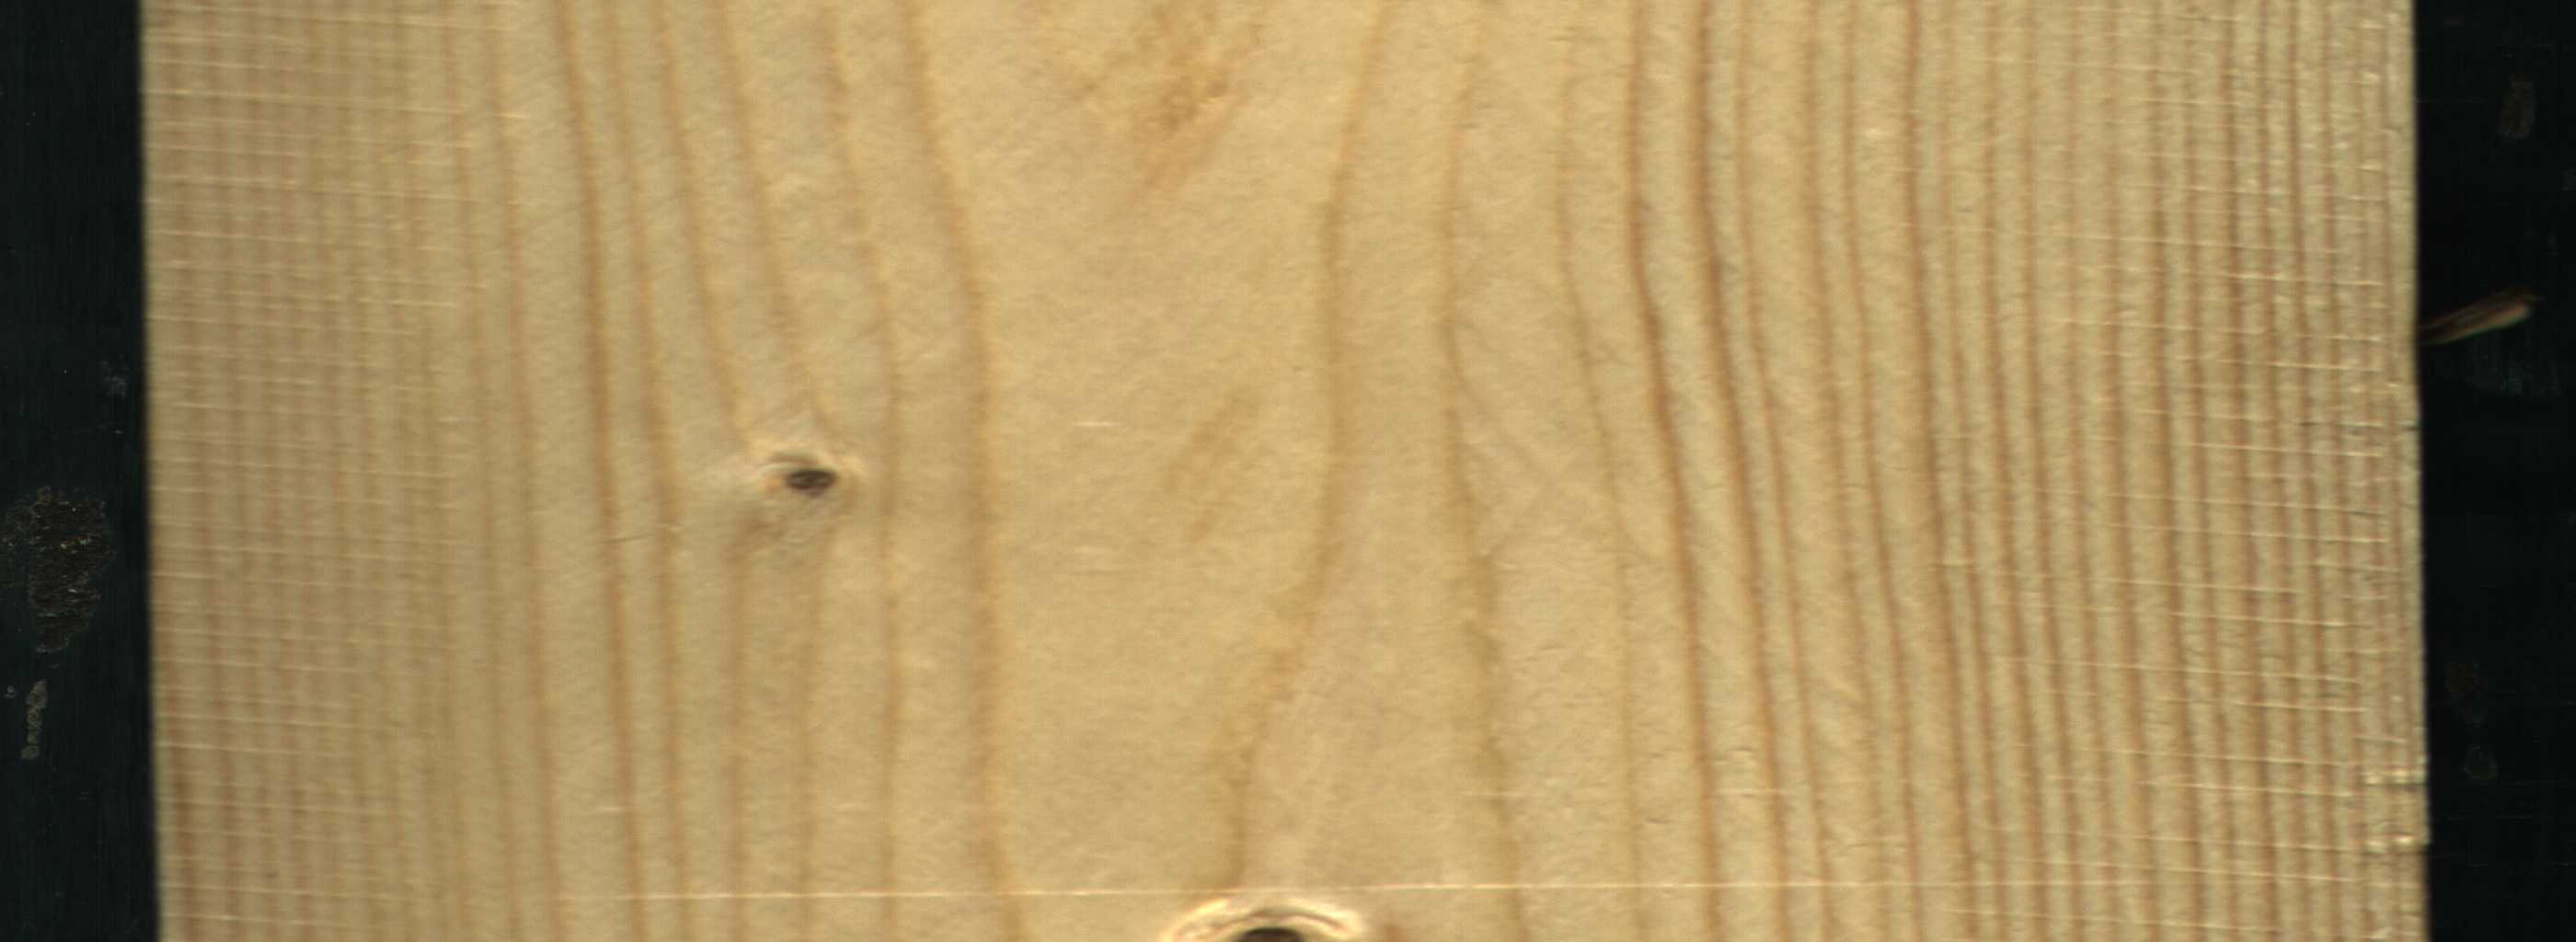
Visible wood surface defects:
Dead_Knot
Dead_Knot